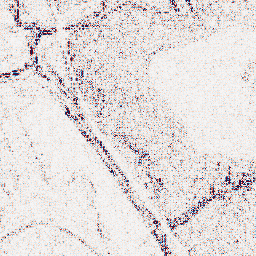
Category: wavelet
Decomposition family: wavelet_reverse_biorthogonal
Decomposition parameters: wavelet: rbio2.4
level: 1
Upsampling method: sinc_blackman
Upsampling parameters: scale: 2
kernel_size: 8
Upsampling scale: 2